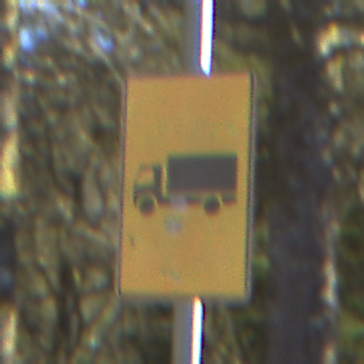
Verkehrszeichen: KFZZulaessigeGesamtmasse3Komma5TOhnePfeilsymbol
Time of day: MorningAfternoon
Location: Outdoor (Nature)
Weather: Clear
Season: Winter
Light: Natural